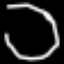
Label: octagon